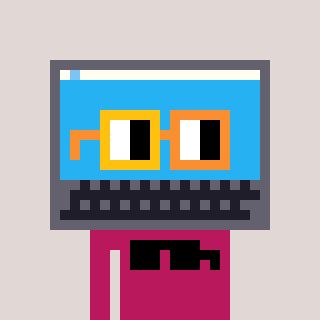
a pixel art character with square yellow and orange glasses, a laptop-shaped head and a darkpink-colored body on a warm background